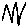
Label: zigzag